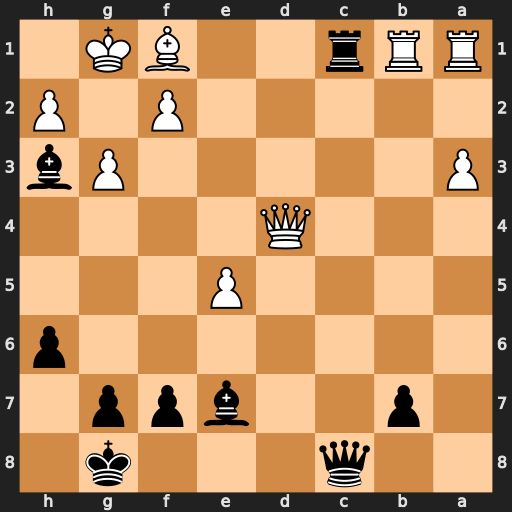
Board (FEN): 2q3k1/1p2bpp1/7p/4P3/3Q4/P5Pb/5P1P/RRr2BK1
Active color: b
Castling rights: -
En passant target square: -
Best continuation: Rxf1+ Rxf1 Qc6